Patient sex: M
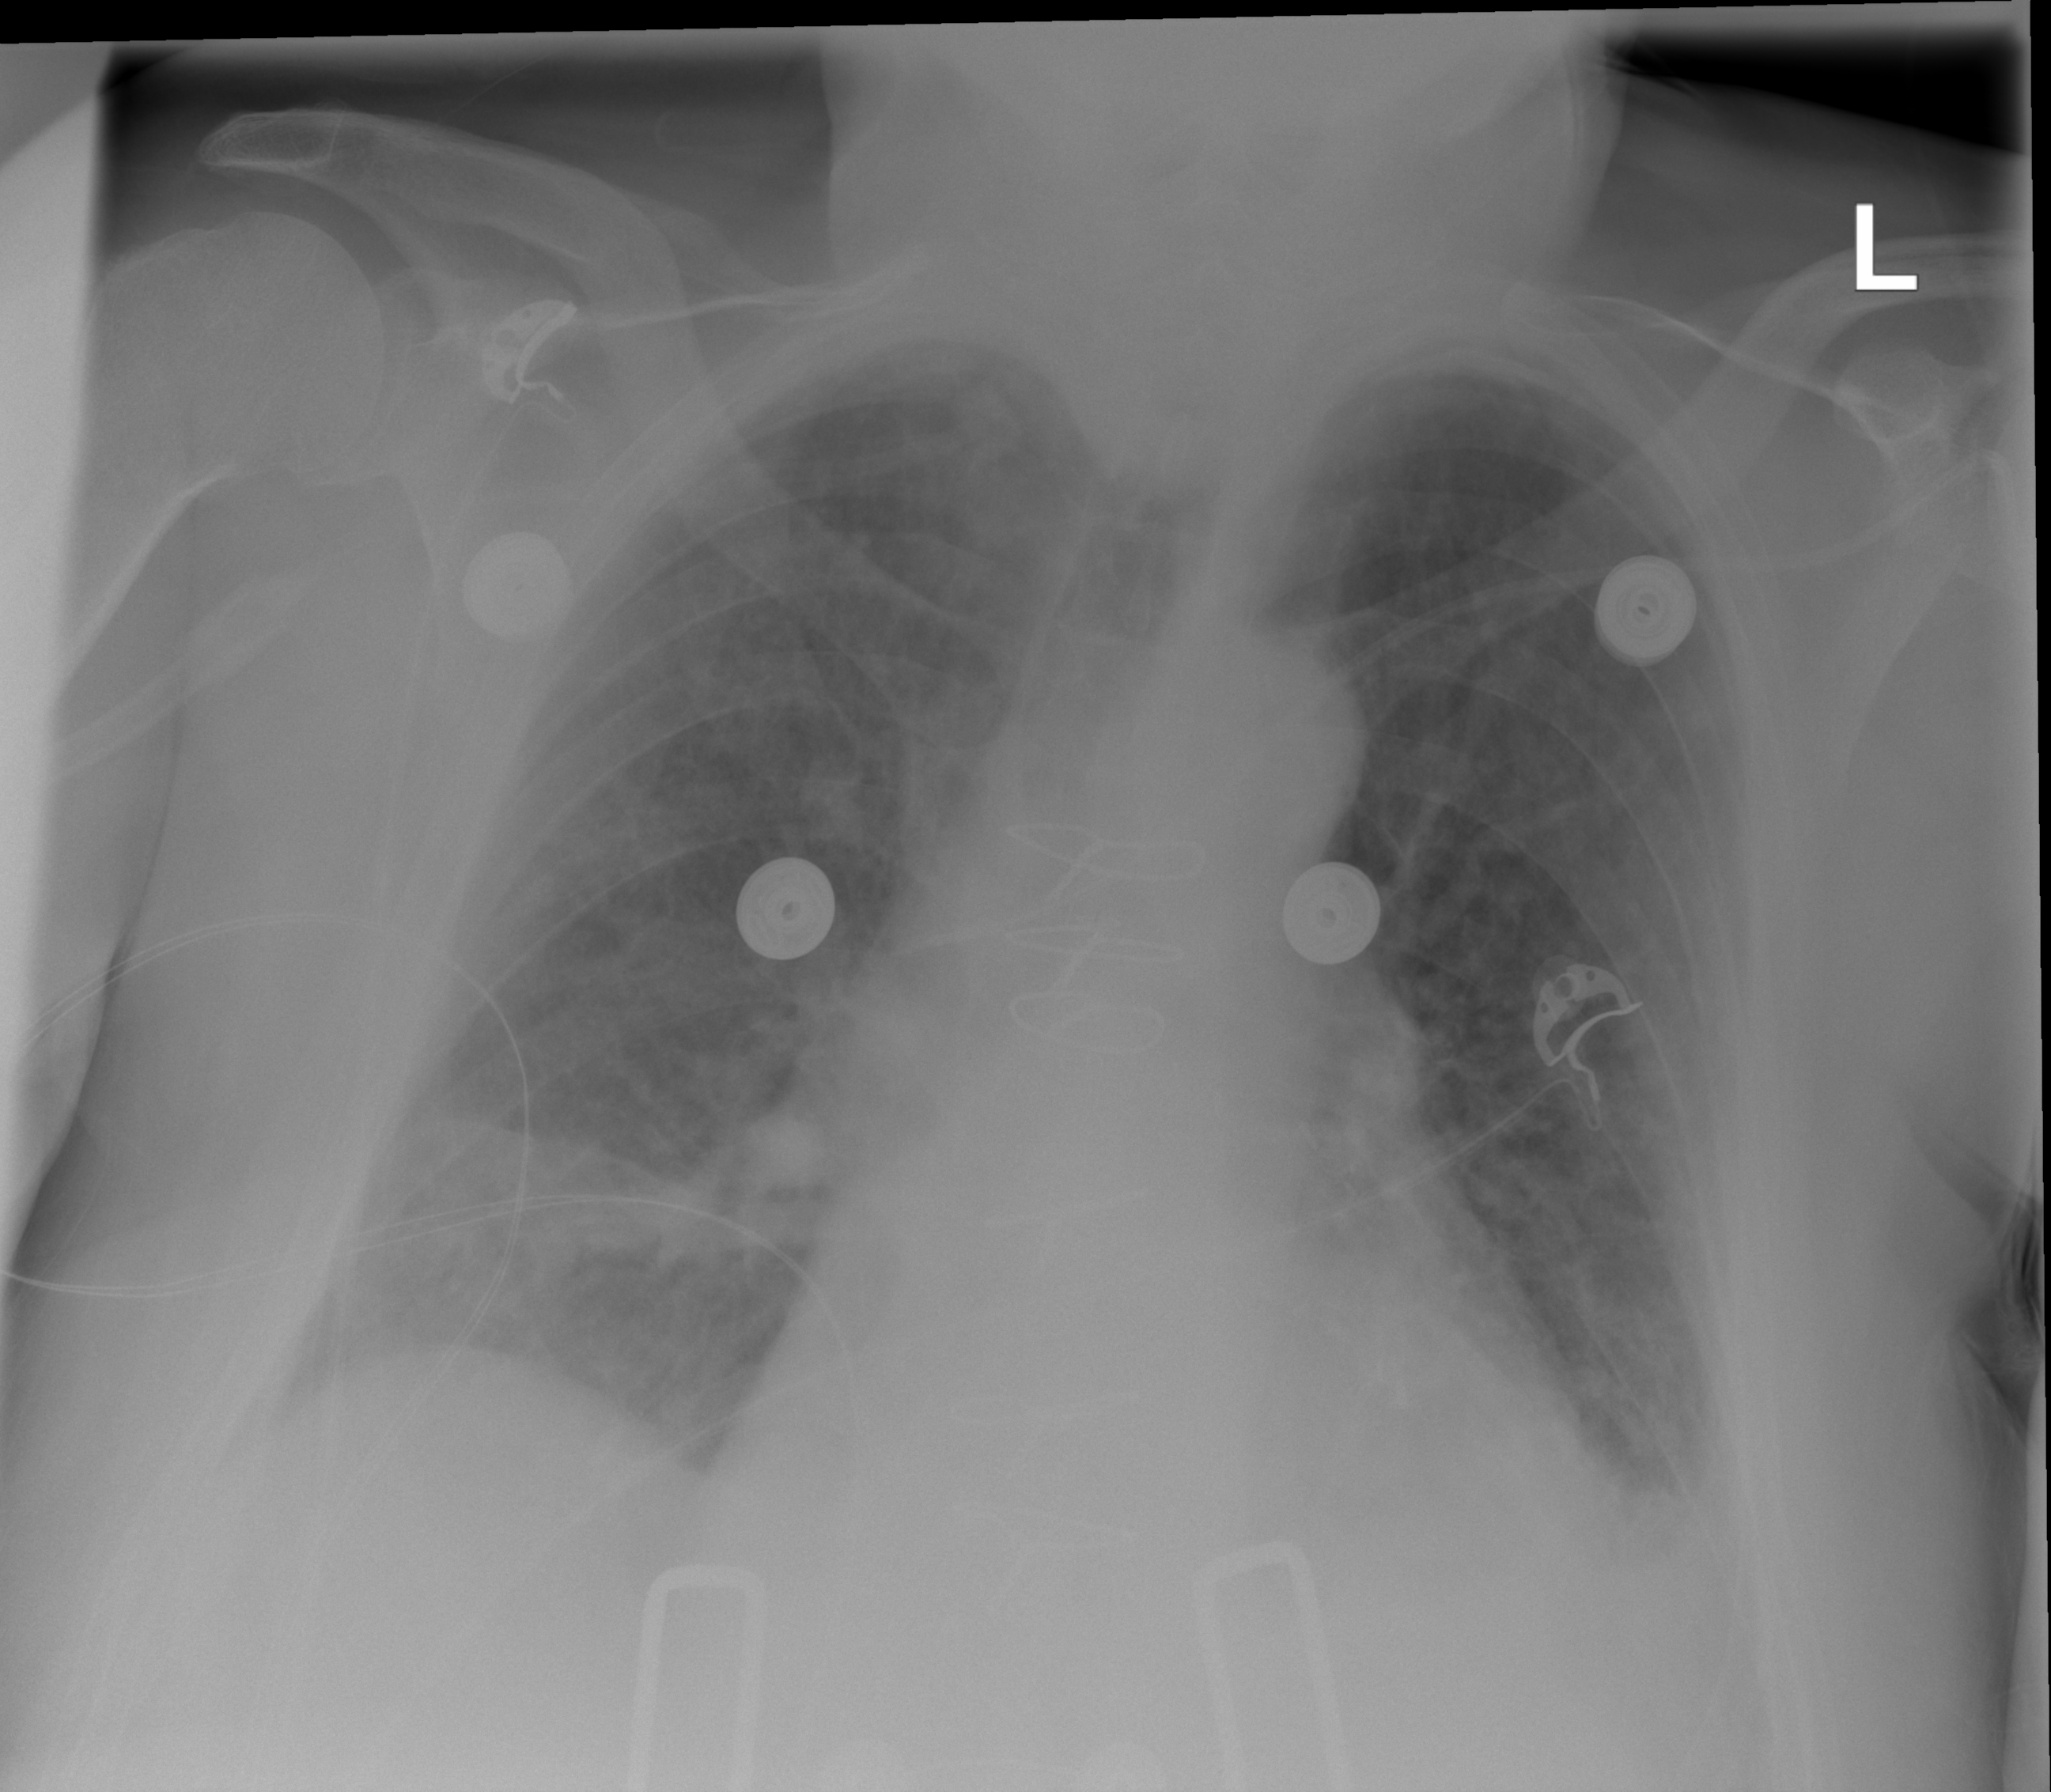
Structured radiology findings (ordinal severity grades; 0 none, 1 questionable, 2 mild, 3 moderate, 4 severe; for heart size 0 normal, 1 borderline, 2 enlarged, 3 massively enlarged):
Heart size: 2
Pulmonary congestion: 2
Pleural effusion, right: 2
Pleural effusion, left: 2
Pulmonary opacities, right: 2
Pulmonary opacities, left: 2
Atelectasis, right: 2
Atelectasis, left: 2